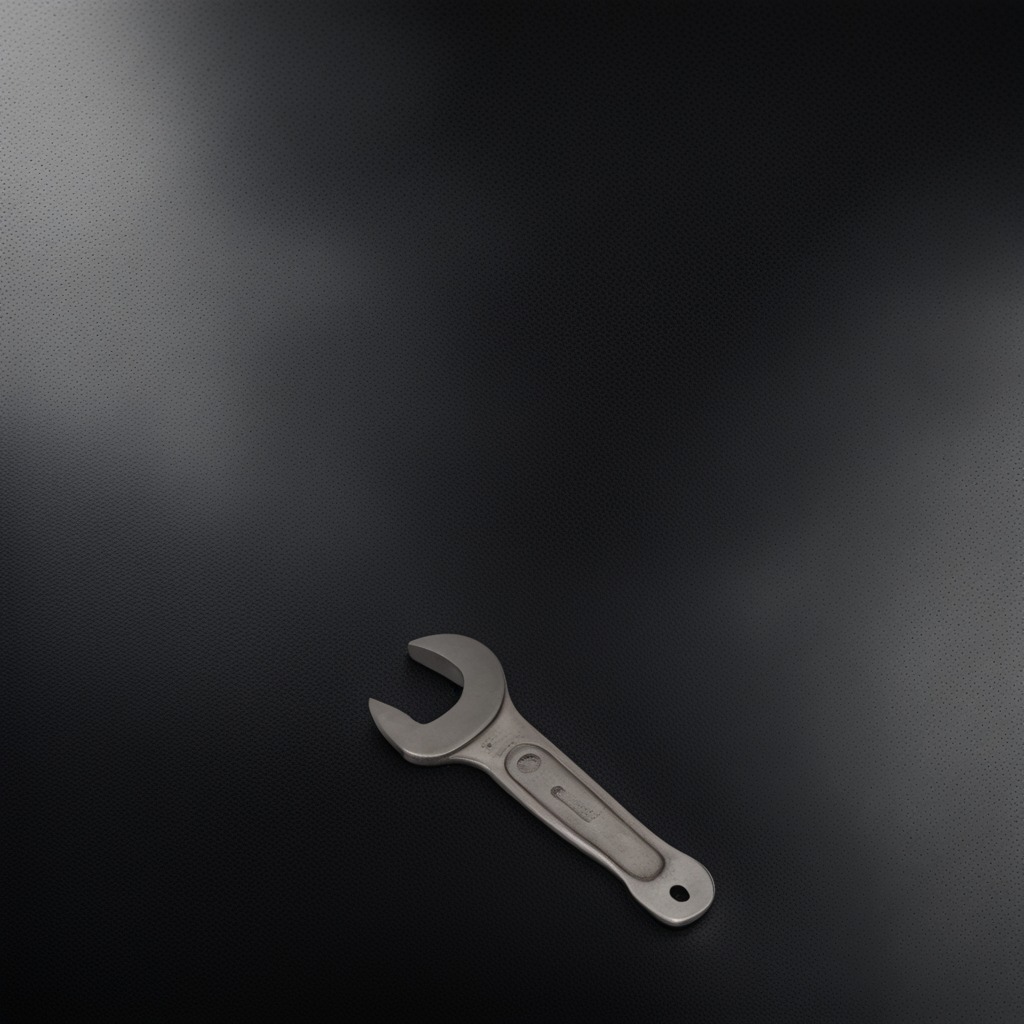
An wrench is lying on a clean granite tabletop covered with a black rubber mat inside a workshop at night dim ambient light soft shadows worn but beneath the mat.